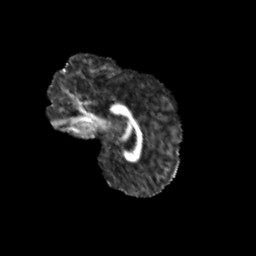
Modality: FA
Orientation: sagittal
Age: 11
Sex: female
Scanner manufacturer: siemens
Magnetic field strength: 3 T
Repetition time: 3.8 s
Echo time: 0.07 s